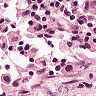
Metastatic tissue present: no